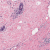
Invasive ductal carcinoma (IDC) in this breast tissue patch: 1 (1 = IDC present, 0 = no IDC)